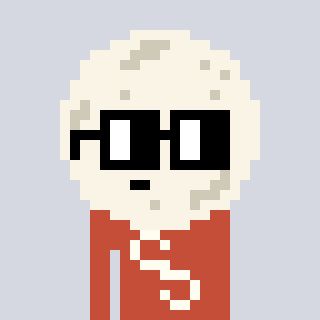
a pixel art character with square black glasses, a moon-shaped head and a rust-colored body on a cool background